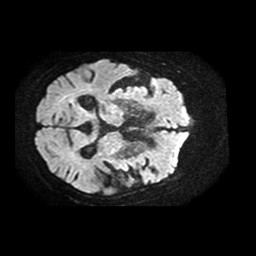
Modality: TRACE
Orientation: axial
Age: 84
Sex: female
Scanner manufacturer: philips
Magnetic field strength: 1.5 T
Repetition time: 3.556 s
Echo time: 0.09719 s